Aerial crown-view tile of a tropical tree (Barro Colorado Island, Panama), acquired 20250317:
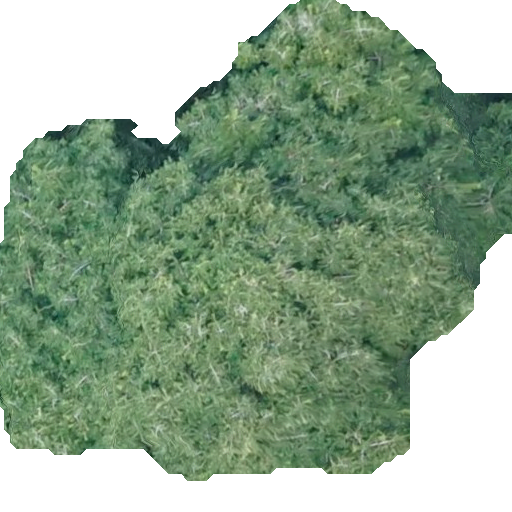
Species: Virola surinamensis
GBIF accepted scientific name: Virola surinamensis
Crown area: 268.679 m²